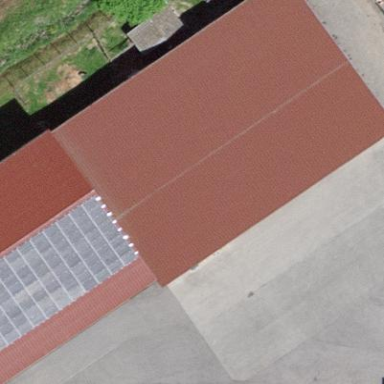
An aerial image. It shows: Industrial building.